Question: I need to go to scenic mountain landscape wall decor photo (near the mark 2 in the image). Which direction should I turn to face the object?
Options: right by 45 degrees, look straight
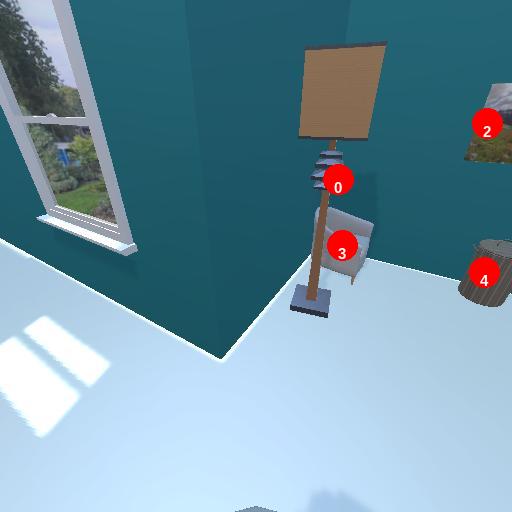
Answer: right by 45 degrees